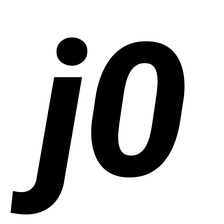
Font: Roboto-Italic_ExtraBold_Italic